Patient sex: M
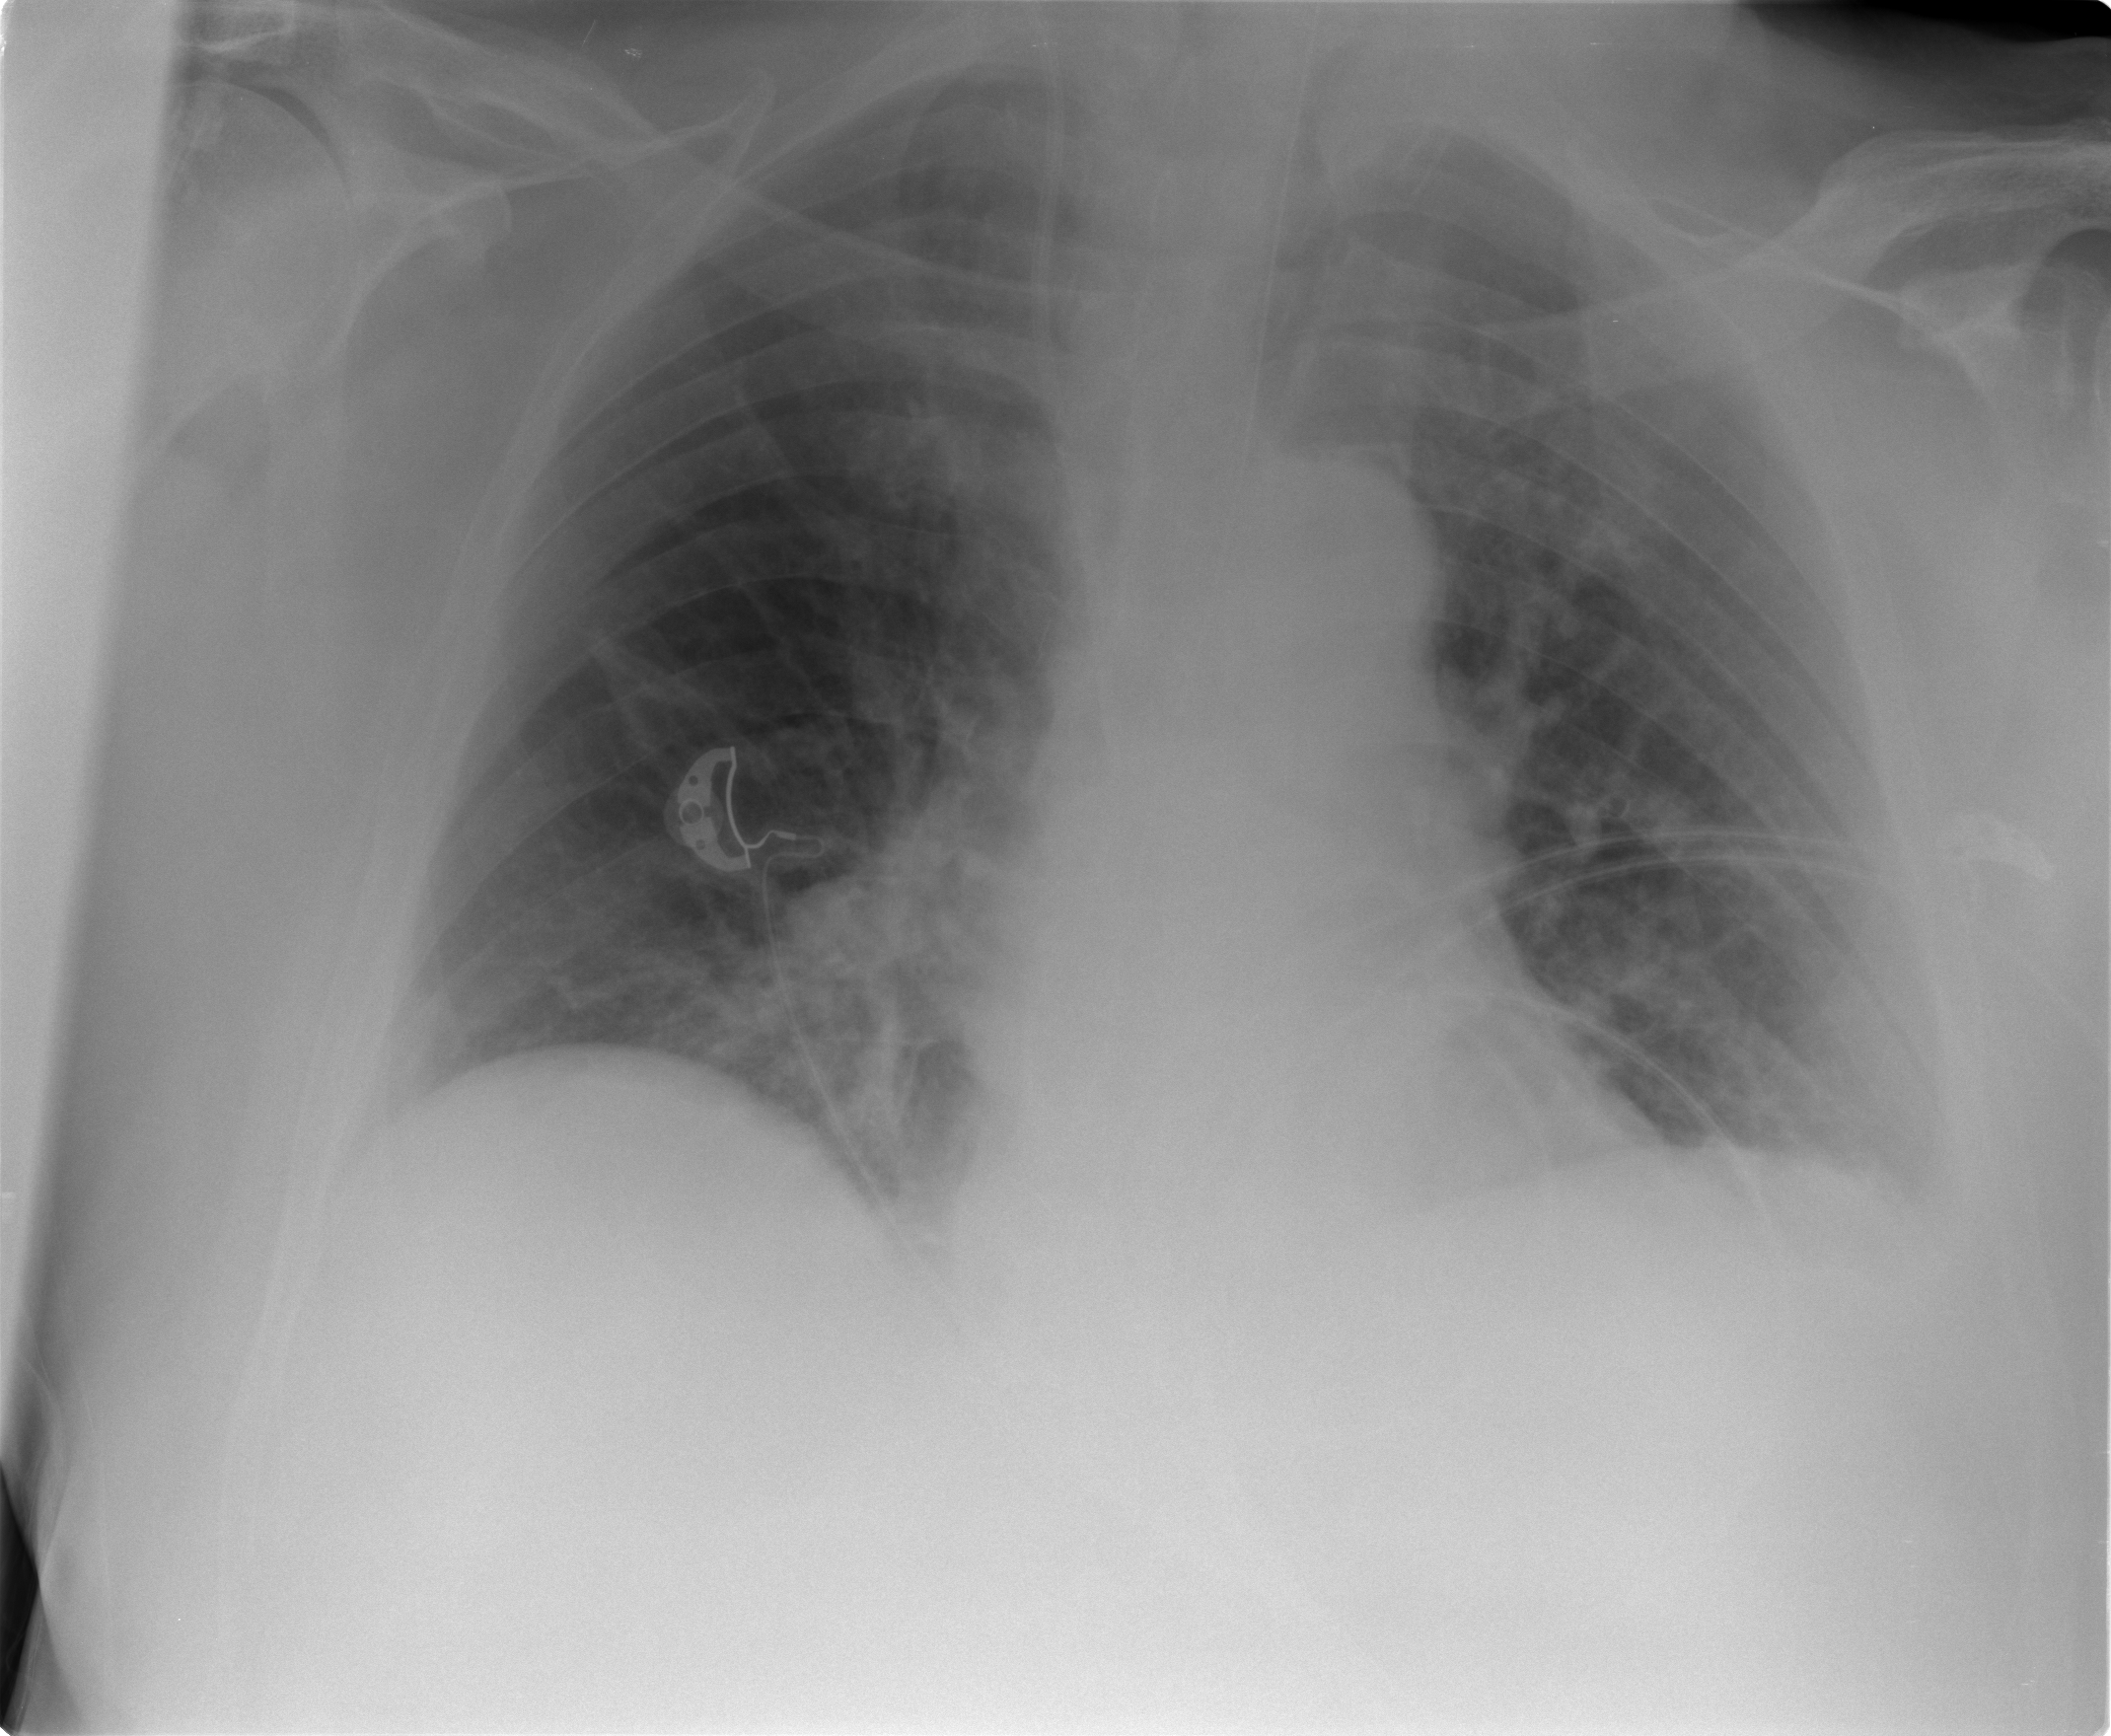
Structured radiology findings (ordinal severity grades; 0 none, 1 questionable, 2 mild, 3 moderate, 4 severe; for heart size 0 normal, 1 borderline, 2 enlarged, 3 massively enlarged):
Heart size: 0
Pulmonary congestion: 2
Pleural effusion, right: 0
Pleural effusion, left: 1
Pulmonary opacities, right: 1
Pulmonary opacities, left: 1
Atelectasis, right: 2
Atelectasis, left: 2